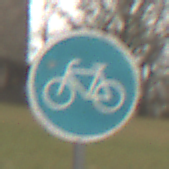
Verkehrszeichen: Radweg
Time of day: Midday
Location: Outdoor (Nature)
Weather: Overcast
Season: NotSpecified
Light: Natural